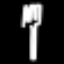
Label: fork